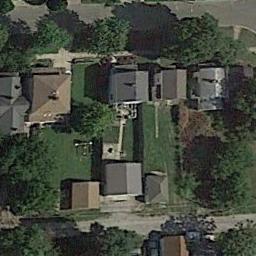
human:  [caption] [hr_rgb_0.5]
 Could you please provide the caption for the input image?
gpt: There is a green belt next to a medium sized house .

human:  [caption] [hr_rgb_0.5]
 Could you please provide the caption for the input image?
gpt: The medium residential is on the grass next to some trees and road .

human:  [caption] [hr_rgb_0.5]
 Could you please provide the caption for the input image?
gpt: There are many buildings of different shapes and sizes in medium residential area .

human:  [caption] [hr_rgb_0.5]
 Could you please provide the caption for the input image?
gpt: The medium residential area has some houses of different sizes on the grass and some trees are among these houses .

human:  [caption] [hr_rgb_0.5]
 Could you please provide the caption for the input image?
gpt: There are some green trees and buildings on the medium residential area .